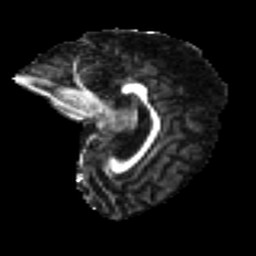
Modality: FA
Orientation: sagittal
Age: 55
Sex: female
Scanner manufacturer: ge
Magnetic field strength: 3 T
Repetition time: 7.8 s
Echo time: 0.0606 s